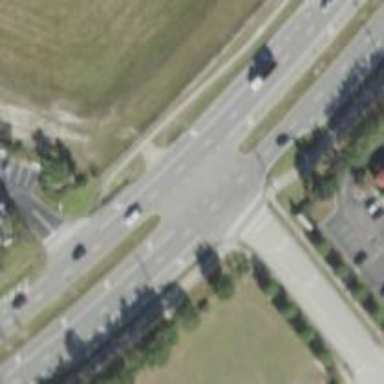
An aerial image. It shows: Uncontrolled crossing on the road.